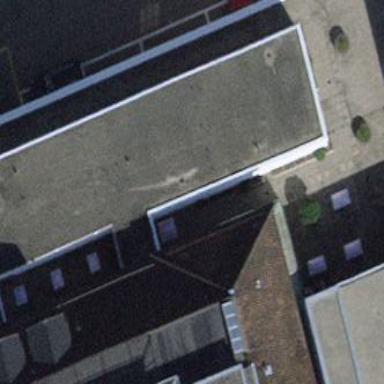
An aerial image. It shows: Section of building's roof.